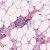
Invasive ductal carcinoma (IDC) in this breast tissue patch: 1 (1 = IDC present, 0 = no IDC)